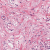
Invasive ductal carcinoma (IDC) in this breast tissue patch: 1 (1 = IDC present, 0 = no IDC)